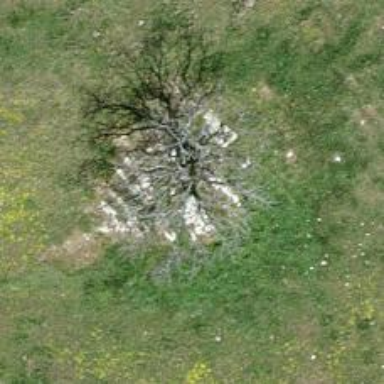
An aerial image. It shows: Single tag "natural: tree."